Interaction volume radius: 5 \u00c5
Interaction volume height: 20 \u00c5
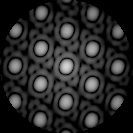
Disorder parameter: 0.01249